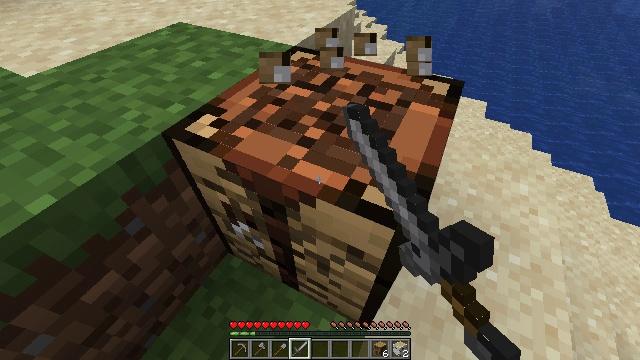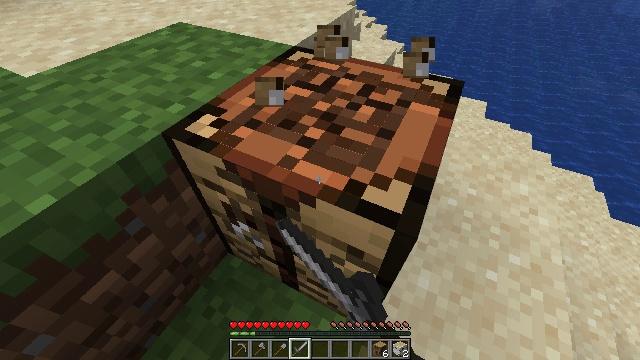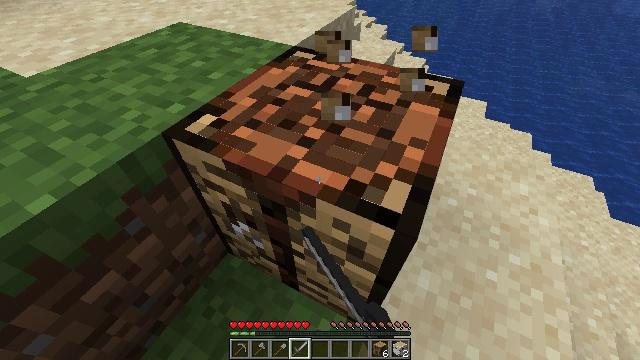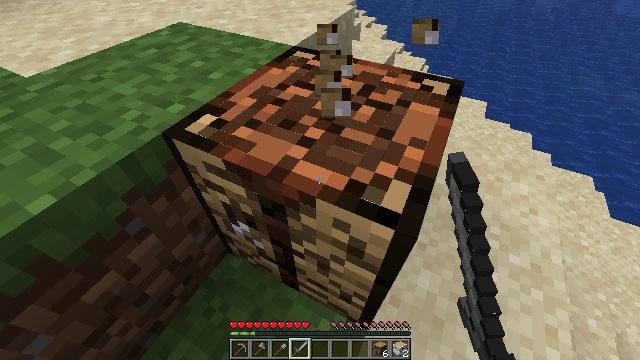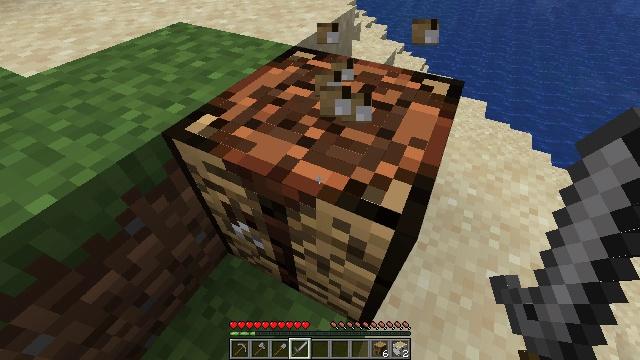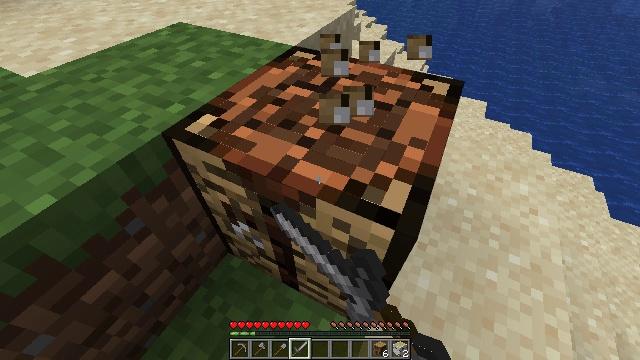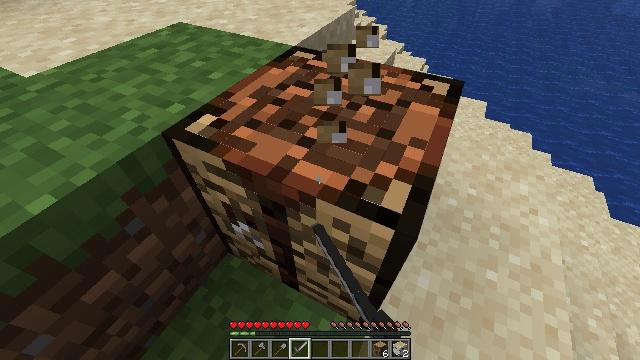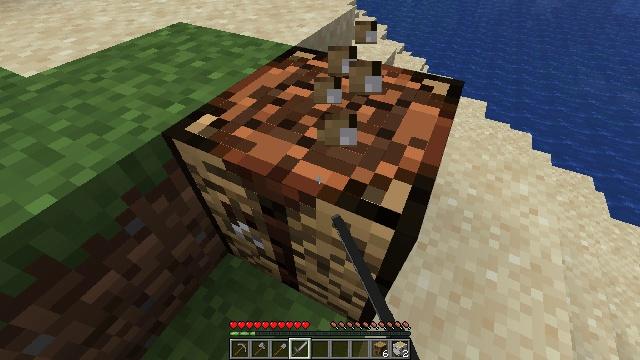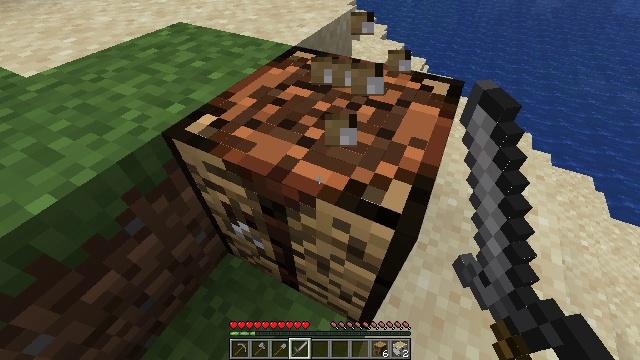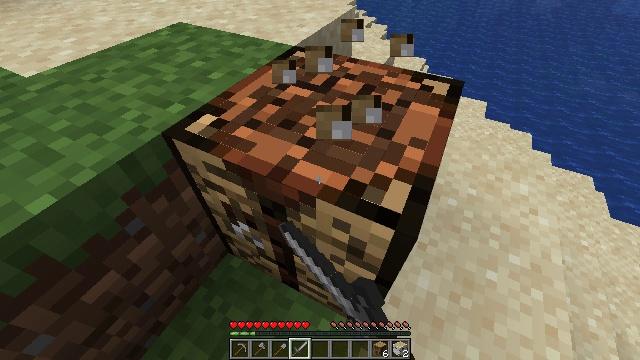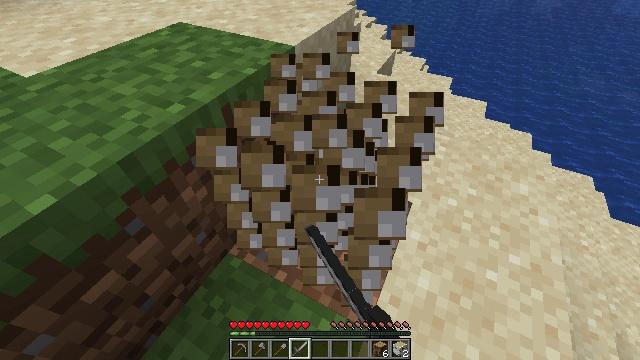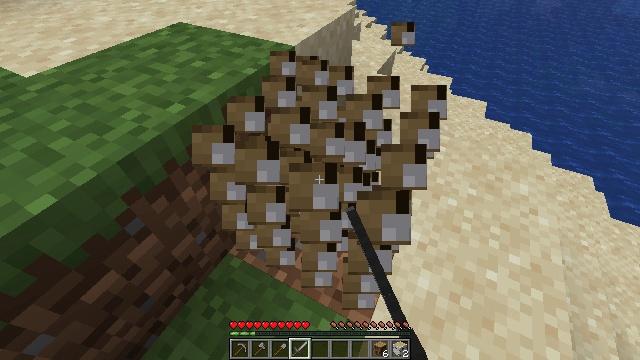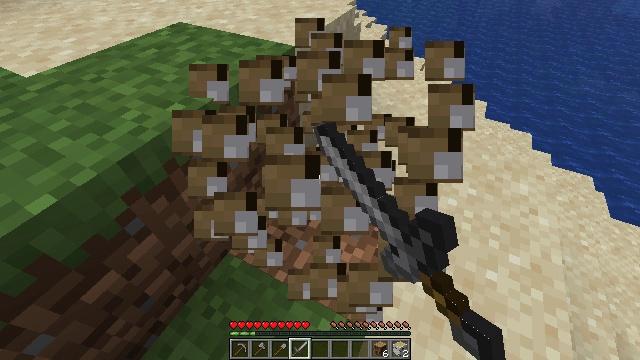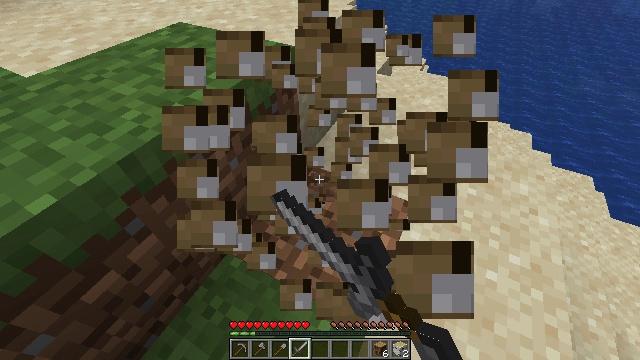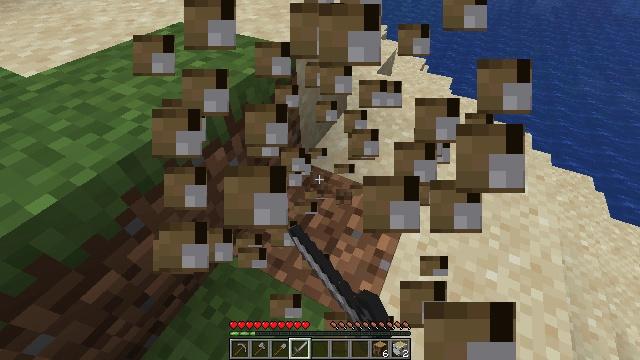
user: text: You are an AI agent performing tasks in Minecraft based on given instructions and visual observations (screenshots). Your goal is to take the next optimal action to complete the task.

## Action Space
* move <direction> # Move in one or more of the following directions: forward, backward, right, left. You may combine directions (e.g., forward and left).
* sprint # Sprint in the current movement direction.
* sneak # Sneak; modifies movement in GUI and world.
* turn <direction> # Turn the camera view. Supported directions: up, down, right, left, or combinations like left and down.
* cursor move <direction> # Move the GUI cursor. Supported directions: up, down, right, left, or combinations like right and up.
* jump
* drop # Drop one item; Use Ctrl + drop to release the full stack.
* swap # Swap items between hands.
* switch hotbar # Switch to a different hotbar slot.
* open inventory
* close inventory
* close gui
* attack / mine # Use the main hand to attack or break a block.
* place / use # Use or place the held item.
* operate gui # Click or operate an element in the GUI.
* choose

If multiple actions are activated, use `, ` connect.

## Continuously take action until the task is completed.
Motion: motion action
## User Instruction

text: Get the crafting table into the inventory.
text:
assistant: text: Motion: attack / mine
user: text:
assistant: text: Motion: attack / mine
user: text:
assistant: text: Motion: attack / mine
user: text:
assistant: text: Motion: attack / mine
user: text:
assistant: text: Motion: attack / mine
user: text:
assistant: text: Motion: attack / mine
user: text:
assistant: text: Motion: attack / mine
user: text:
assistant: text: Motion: attack / mine
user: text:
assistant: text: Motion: attack / mine
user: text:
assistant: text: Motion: attack / mine
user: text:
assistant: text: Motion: attack / mine
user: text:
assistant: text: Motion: attack / mine
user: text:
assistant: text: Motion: attack / mine
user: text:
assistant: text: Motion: attack / mine
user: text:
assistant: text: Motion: attack / mine